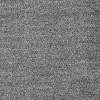
Atmospheric dust classification: dusty